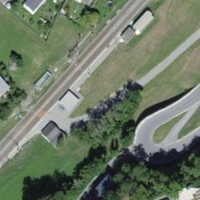
EUNIS habitat code: 55
Species observed at this site:
Tettigonia viridissima